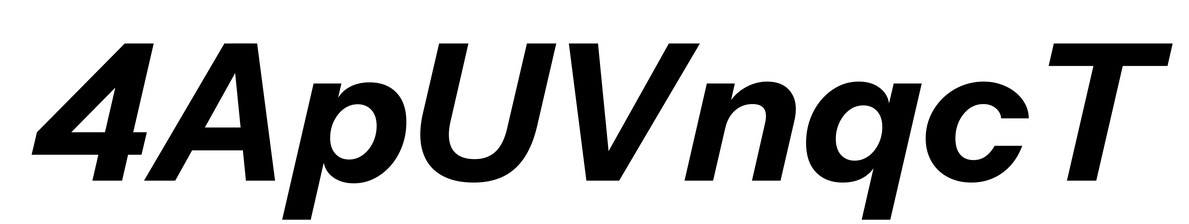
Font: InstrumentSans-Italic_Bold_Italic